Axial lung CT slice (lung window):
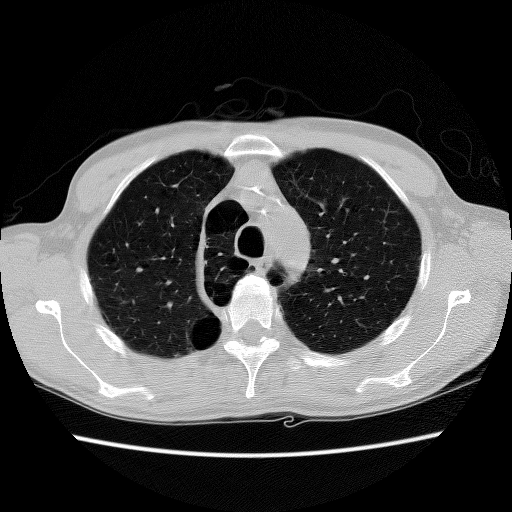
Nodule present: no